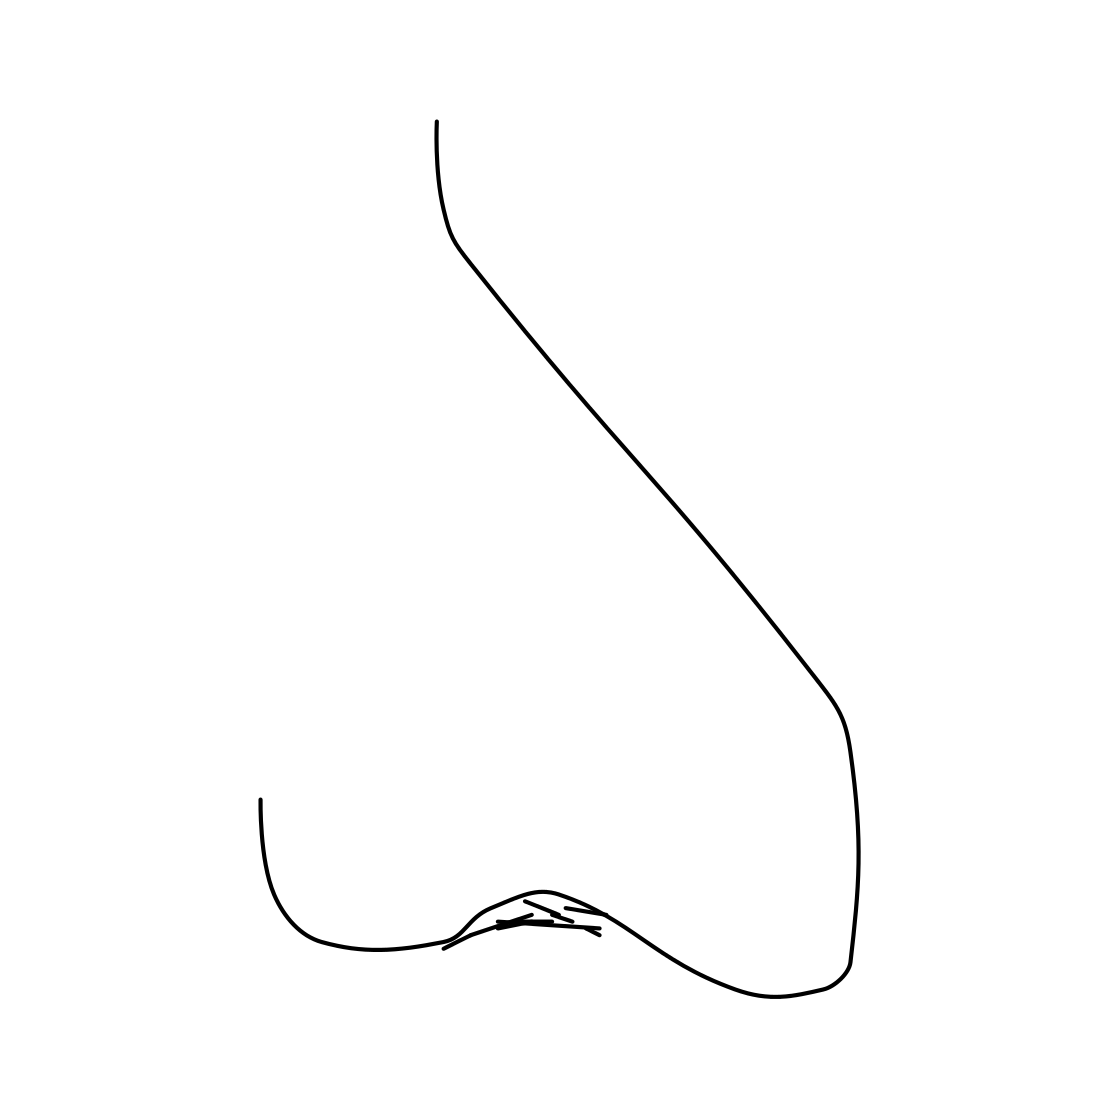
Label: nose